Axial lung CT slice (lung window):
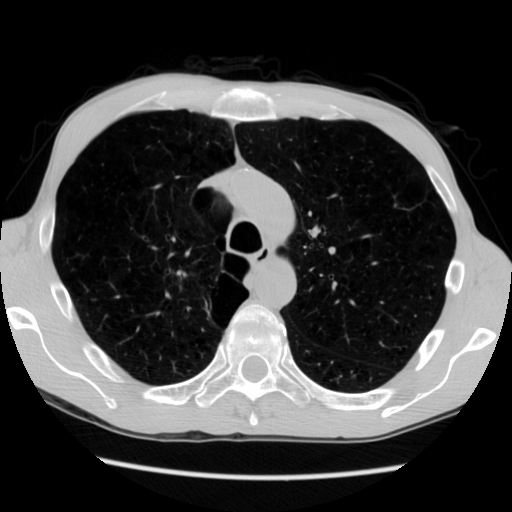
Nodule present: no